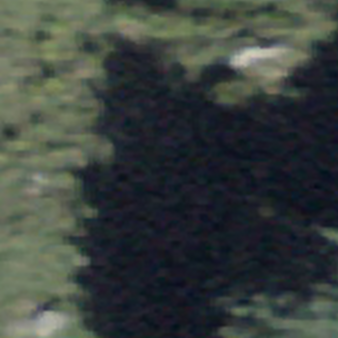
Label: other